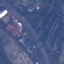
Land use / land cover class: Highway